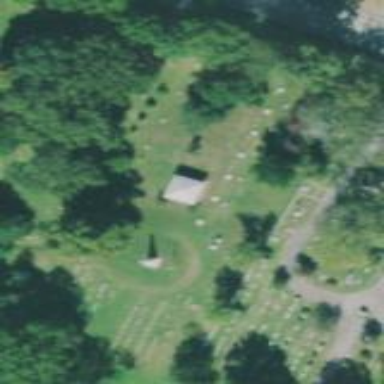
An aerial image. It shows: Cemetery.